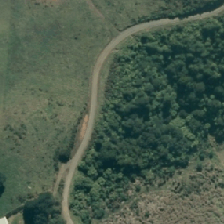
Land cover: broadleaved_indigenous_hardwood